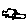
Label: car